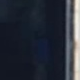
Vehicle type: Medium Vehicle